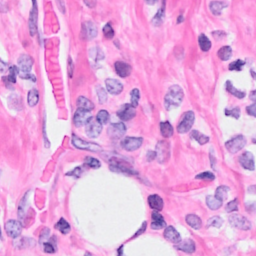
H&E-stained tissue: Breast